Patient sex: M
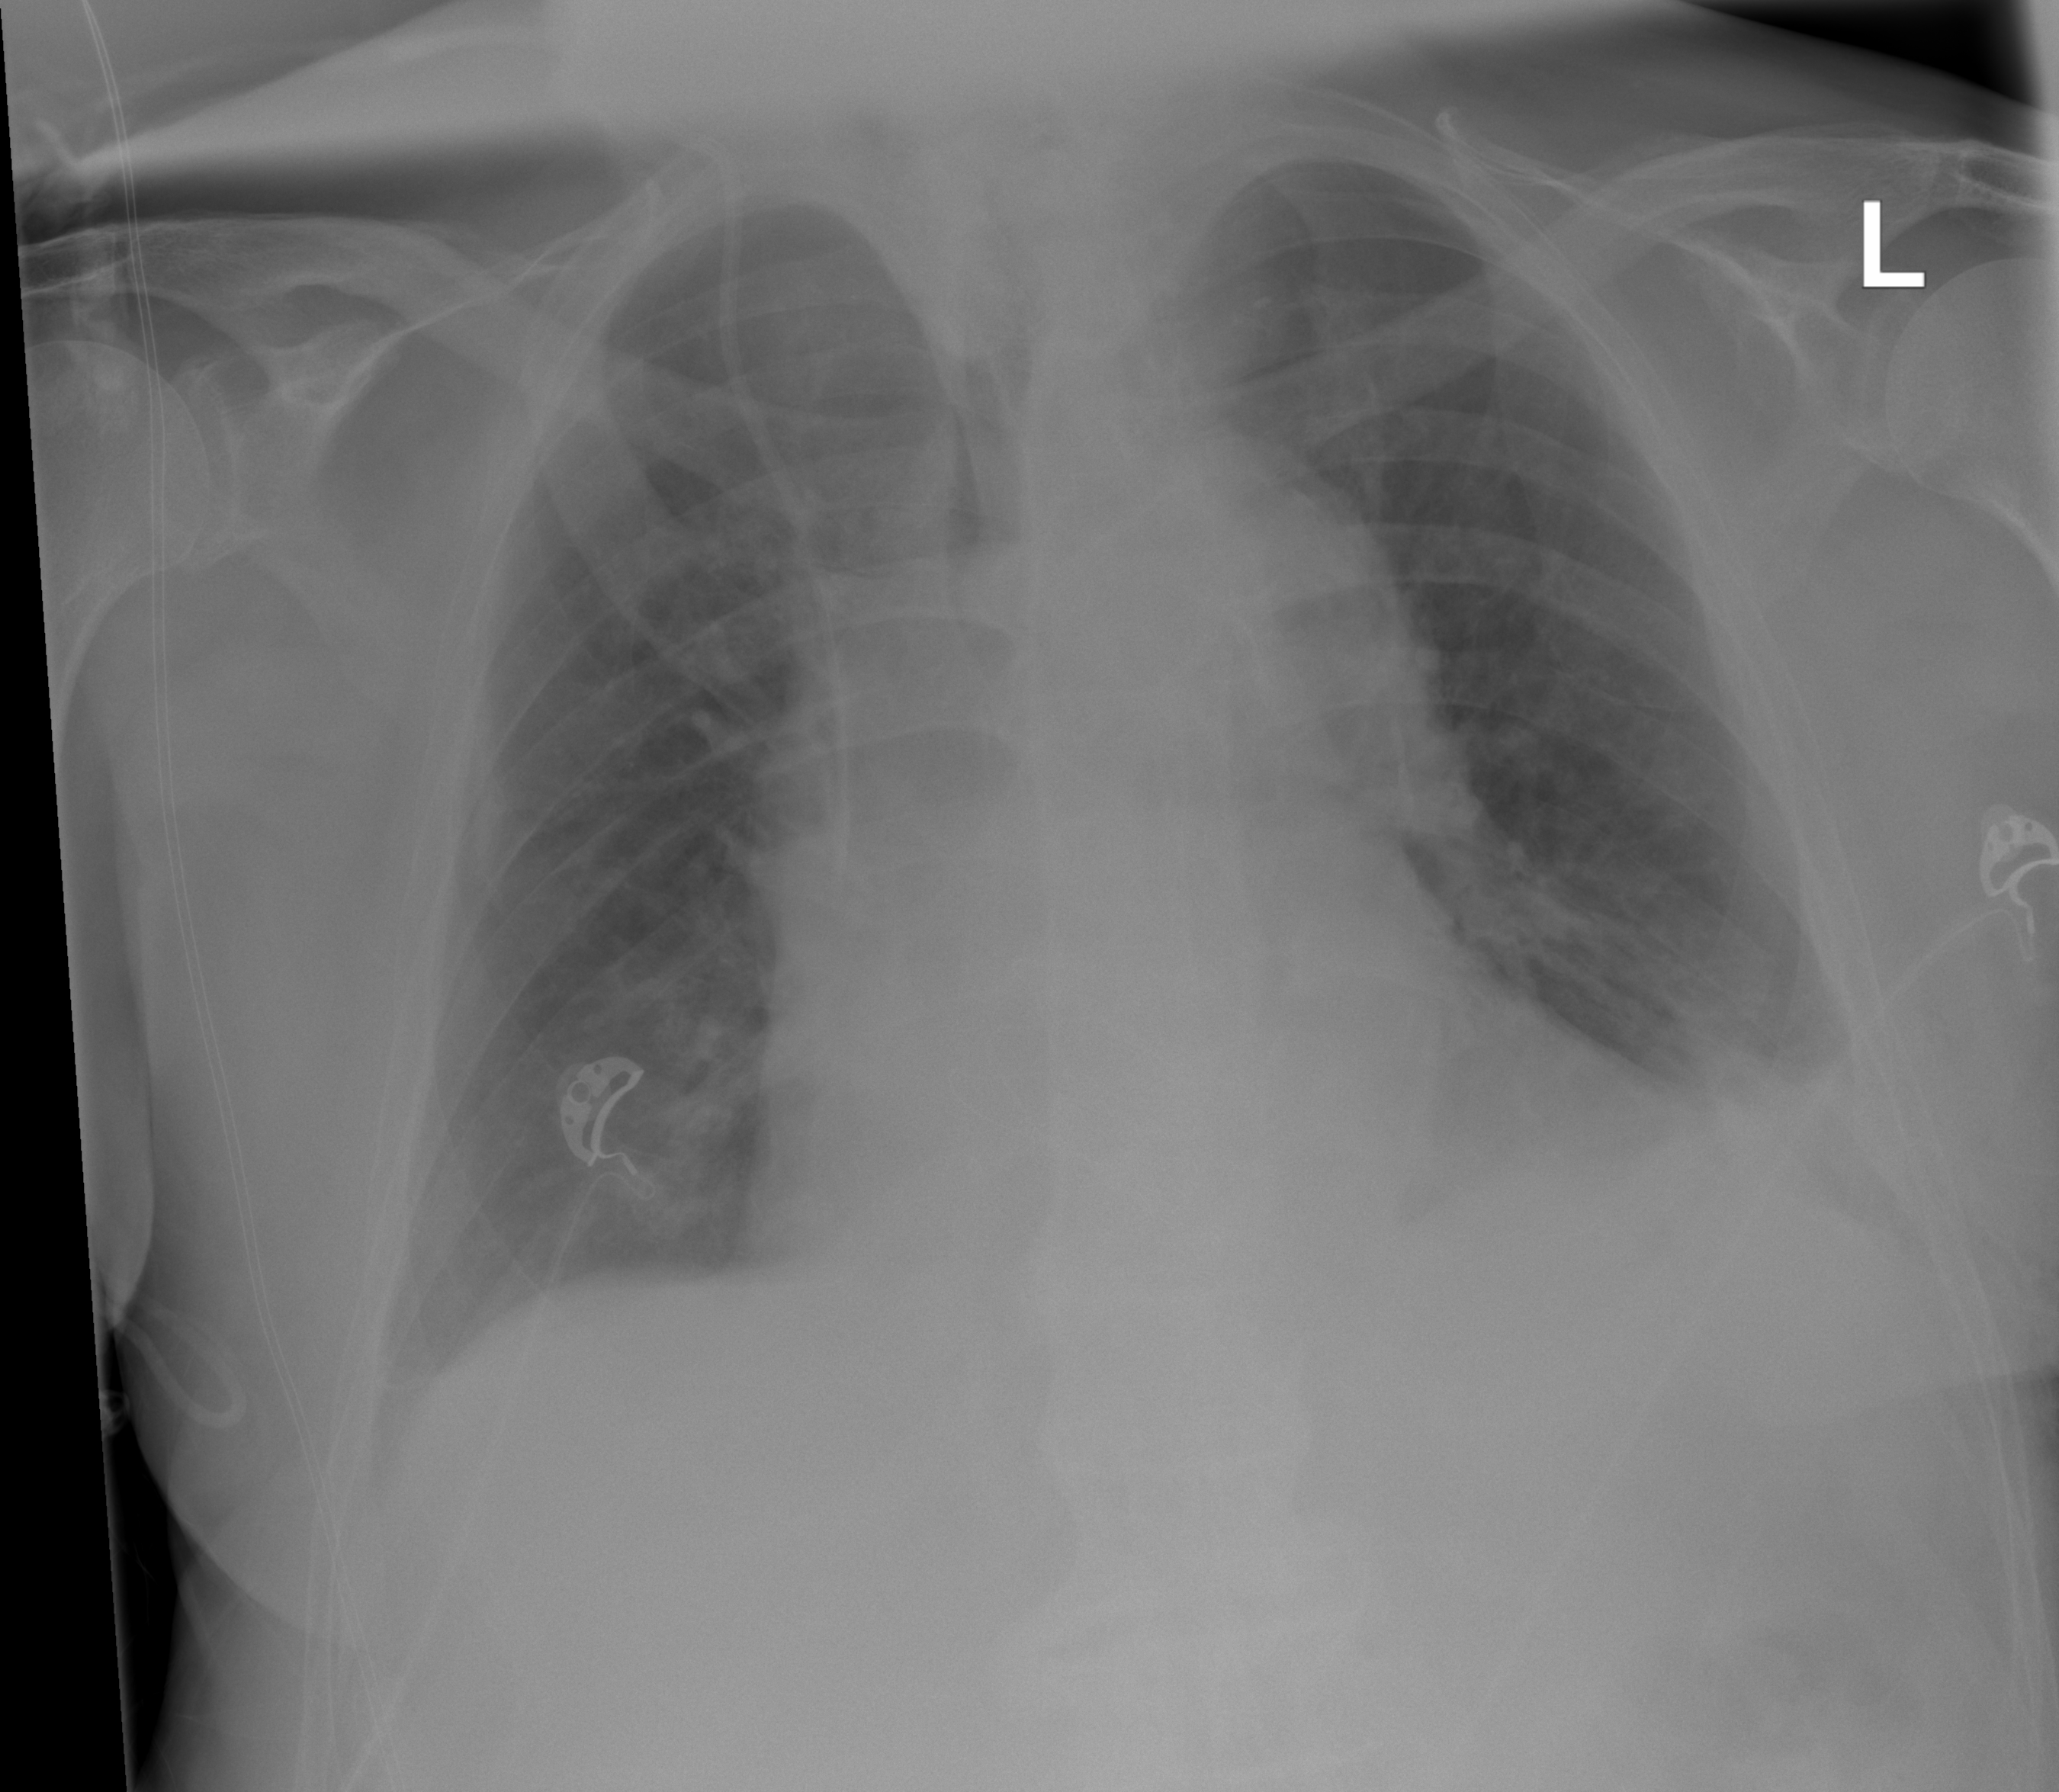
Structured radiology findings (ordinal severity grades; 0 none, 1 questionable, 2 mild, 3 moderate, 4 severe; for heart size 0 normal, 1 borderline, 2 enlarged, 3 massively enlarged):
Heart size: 2
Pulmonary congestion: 2
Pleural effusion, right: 0
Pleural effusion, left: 2
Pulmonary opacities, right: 0
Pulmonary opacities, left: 0
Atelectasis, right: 0
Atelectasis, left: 2